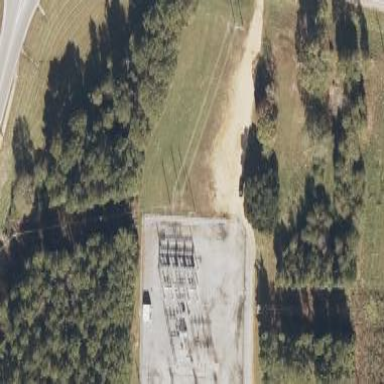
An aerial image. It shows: Distribution level power substation enclosed by fence.